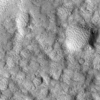
Label: not_dusty